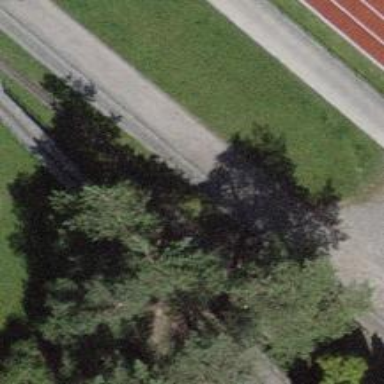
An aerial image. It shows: Miniature railway bridge.